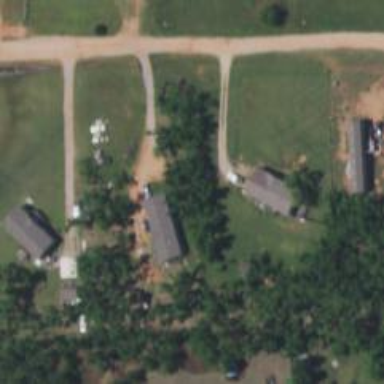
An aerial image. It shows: Driveway leading to service road.